Interaction volume radius: 10 \u00c5
Interaction volume height: 30 \u00c5
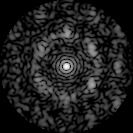
Disorder parameter: 0.6672